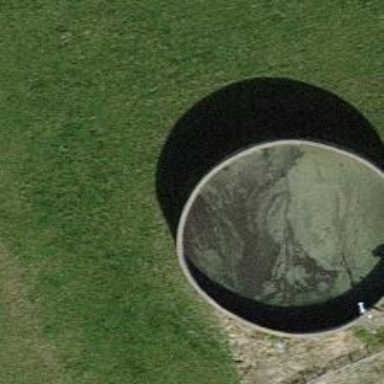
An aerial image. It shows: Storage tank which is man-made.